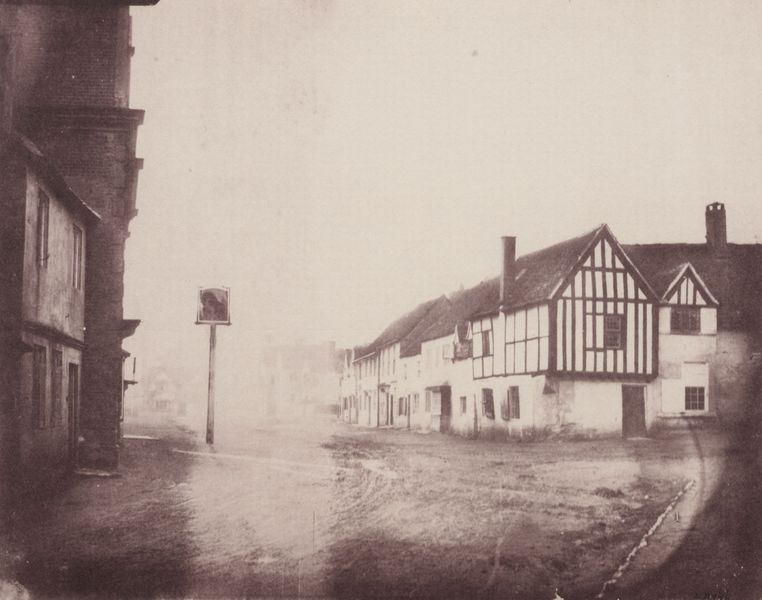
Titel: Lacock
Künstler: William Henry Fox Talbot
Standort: Lacock (UK)
Institution: Sammlung Lacock
Schlagwörter: himmel, schatten, wasser, weiß, wolken, landschaft, stadt, braun, fenster, grau, holz, licht, schwarz, strasse, säule, tür, zeichen, dach, gebäude, haus, alt, architektur, spiegel, häuser, nass, spiegelung, wege, hochwasser, genre, kamin, kamine, schornstein, turm, pfütze, ecke, düster, ansicht, fassade, fassaden, ort, pflaster, türen, mast, spuren, leer, leere, verlassen, dorf, dächer, giebel, mauer, schornsteine, dunst, nebel, winter, platz, sepia, nebelig, tafel, balken, menschenleer, reflexion, unscharf, pfosten, fahrspuren, foto, fotografie, ortschaft, photographie, regen, wei, eingang, eingänge, erker, schild, fensterladen, bürgersteig, kreuzung, schwarz weiss, reihe, schlamm, photo, fachwerk, fachwerkhaus, fachwerkhäuser, staße, stange, dorfplatz, häuserzeile, stele, reihenhaus, feucht, nässe, innenstadt, ampel, verkehrsschild, reihenhäuser, schornstsein, denster, schaftten, hauswände, fenstert, kanime, haupstrasse, niesel, regenpfützen, schirnstein, siesig, fachwer, scild, facjwerk, häusern, eingägne, fassaded